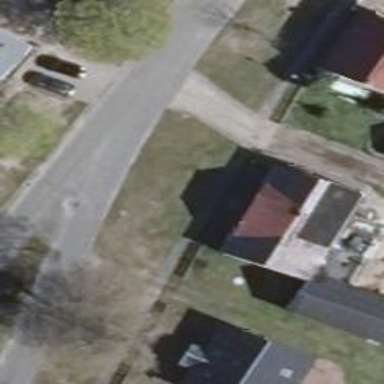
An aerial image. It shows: House with gabled roof. The roof is dark grey and oriented along the building.